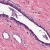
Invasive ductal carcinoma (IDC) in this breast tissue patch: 0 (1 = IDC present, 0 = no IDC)